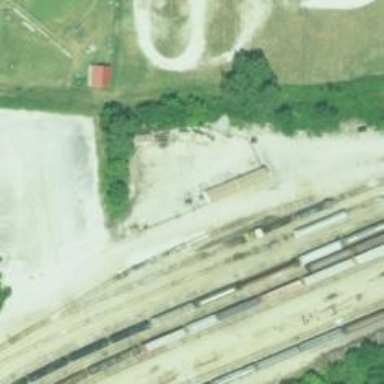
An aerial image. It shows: View of railway yard.